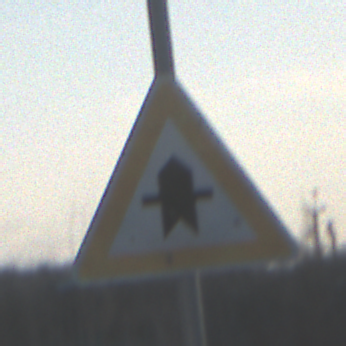
Verkehrszeichen: Vorfahrt
Umgebung: Outdoor, Suburban
Tageszeit: SunriseSunset
Wetter: PartlyCloudy
Licht: Natural
Jahreszeit: Winter
Kontrast: MediumContrast